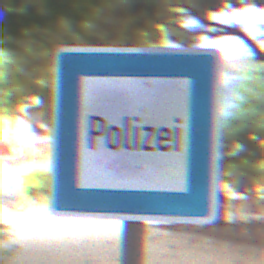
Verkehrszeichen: Polizei
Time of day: MorningAfternoon
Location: Outdoor (Suburban)
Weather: PartlyCloudy
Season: NotSpecified
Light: Natural